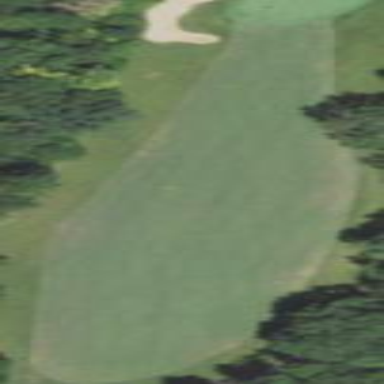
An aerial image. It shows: Golf fairway surrounded by grass.